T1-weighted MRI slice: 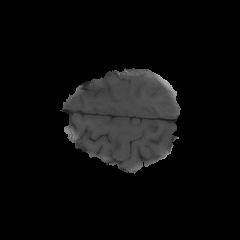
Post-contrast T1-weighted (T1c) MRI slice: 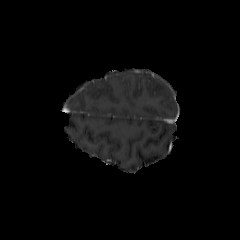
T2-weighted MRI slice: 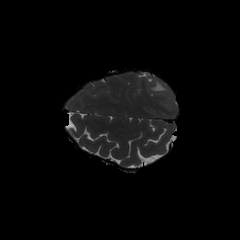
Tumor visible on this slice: yes